Field crop: maize
Growth stage: 2
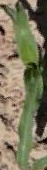
Species: maize